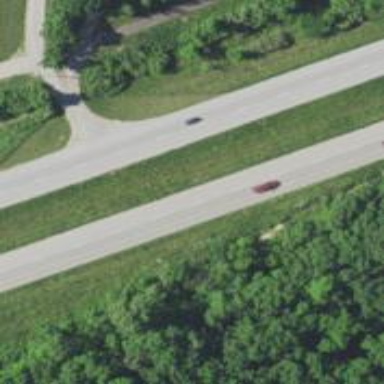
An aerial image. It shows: This image shows trunk highway that functions as expressway.